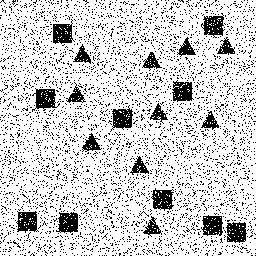
Squares: 10
Triangles: 10
Stars: 0
Total shapes: 20